Question: I'm trying to implement a rating bar. I refer to <URL> but I don't understand anything from this code. It works but when I use this code the stars don't have rounded corners. I want to implement something like the following :

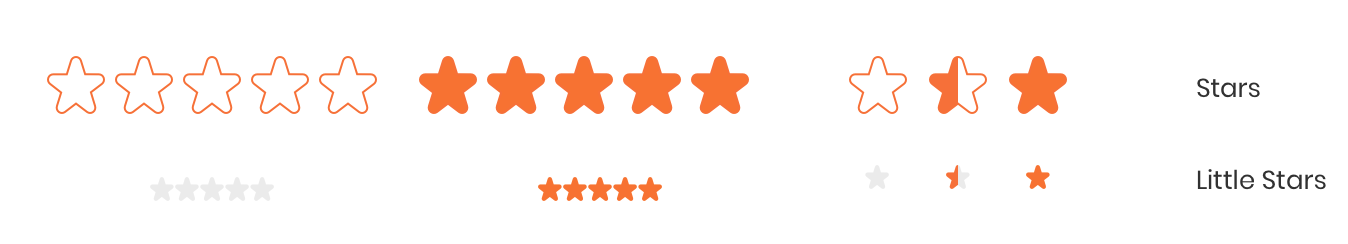
Answer: I made very basic sample for this, it would give the basic idea for creating rating bar with sample border and filled png files.
'''
@Composable
private fun RatingBar(
modifier: Modifier = Modifier,
rating: Float,
spaceBetween: Dp = 0.dp
) {
val image = ImageBitmap.imageResource(id = R.drawable.star)
val imageFull = ImageBitmap.imageResource(id = R.drawable.star_full)
val totalCount = 5
val height = LocalDensity.current.run { image.height.toDp() }
val width = LocalDensity.current.run { image.width.toDp() }
val space = LocalDensity.current.run { spaceBetween.toPx() }
val totalWidth = width * totalCount + spaceBetween * (totalCount - 1)
Box(
modifier
.width(totalWidth)
.height(height)
.drawBehind {
drawRating(rating, image, imageFull, space)
})
}
private fun DrawScope.drawRating(
rating: Float,
image: ImageBitmap,
imageFull: ImageBitmap,
space: Float
) {
val totalCount = 5
val imageWidth = image.width.toFloat()
val imageHeight = size.height
val reminder = rating - rating.toInt()
val ratingInt = (rating - reminder).toInt()
for (i in 0 until totalCount) {
val start = imageWidth * i + space * i
drawImage(
image = image,
topLeft = Offset(start, 0f)
)
}
drawWithLayer {
for (i in 0 until totalCount) {
val start = imageWidth * i + space * i
// Destination
drawImage(
image = imageFull,
topLeft = Offset(start, 0f)
)
}
val end = imageWidth * totalCount + space * (totalCount - 1)
val start = rating * imageWidth + ratingInt * space
val size = end - start
// Source
drawRect(
Color.Transparent,
topLeft = Offset(start, 0f),
size = Size(size, height = imageHeight),
blendMode = BlendMode.SrcIn
)
}
}
private fun DrawScope.drawWithLayer(block: DrawScope.() -> Unit) {
with(drawContext.canvas.nativeCanvas) {
val checkPoint = saveLayer(null, null)
block()
restoreToCount(checkPoint)
}
}
'''
Usage
'''
Column {
RatingBar(rating = 3.7f, spaceBetween = 3.dp)
RatingBar(rating = 2.5f, spaceBetween = 2.dp)
RatingBar(rating = 4.5f, spaceBetween = 2.dp)
RatingBar(rating = 1.3f, spaceBetween = 4.dp)
}
'''
Result
<URL>
Also created a library that uses gestures, other png files and vectors as rating items is available <URL>.
'''
RatingBar(
rating = rating,
space = 2.dp,
imageBackground = imageBackground,
imageForeground = imageForeground,
animationEnabled = false,
gestureEnabled = true,
itemSize = 60.dp
) {
rating = it
}
'''
<URL>